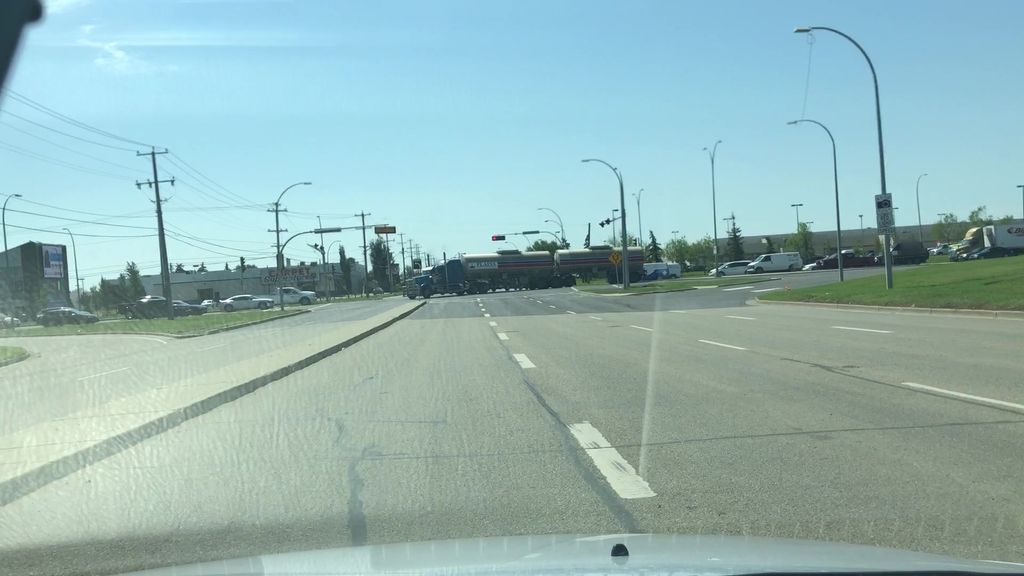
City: edmonton